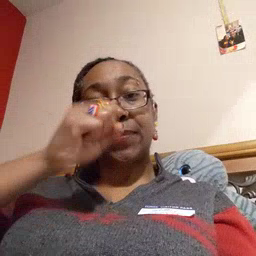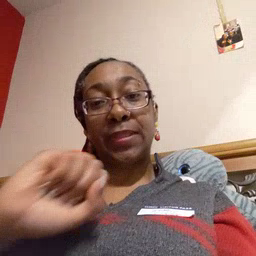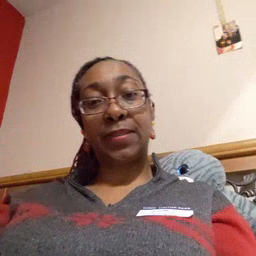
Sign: icecream